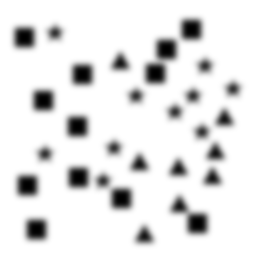
Squares: 12
Triangles: 8
Stars: 10
Total shapes: 30